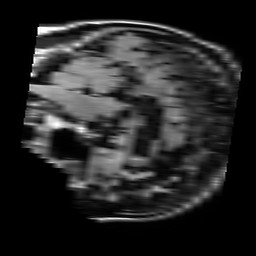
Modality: FLAIR
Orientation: sagittal
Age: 42
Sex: male
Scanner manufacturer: philips
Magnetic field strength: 1.5 T
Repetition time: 10 s
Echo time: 0.11 s